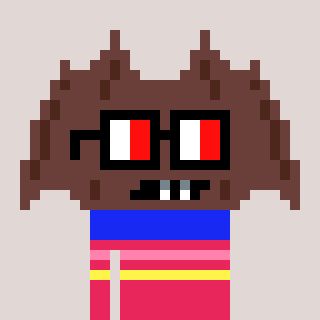
a pixel art character with square glasses with black frames and red eyes, a bat-shaped head and a redpinkish-colored body on a warm background